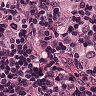
Metastatic tissue present: yes